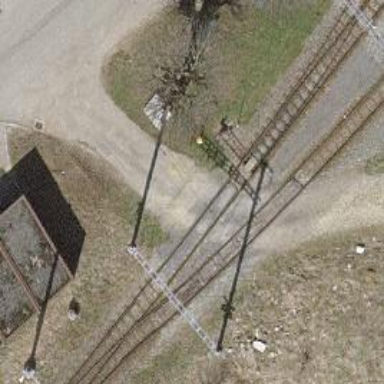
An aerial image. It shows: Railway switch.